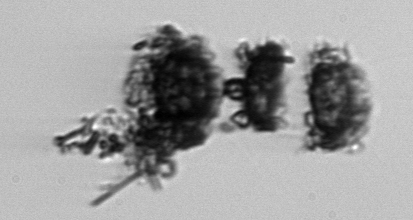
Label: Thalassiosira_TAG_external_detritus